Brain MRI, t1w sequence, axial 2D slice.
Patient: age 35, sex M, weight 95 kg, height 1.95 m
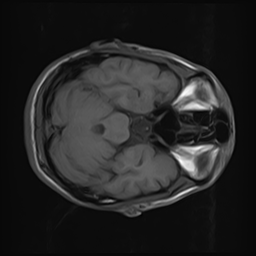